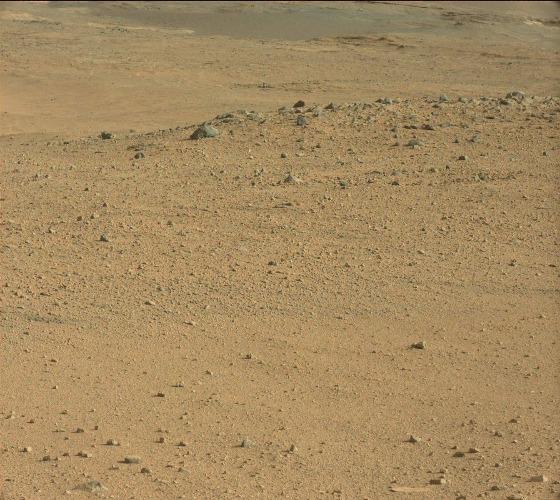
Terrain classes present: Bedrock, Gravel / Sand / Soil, Rock